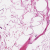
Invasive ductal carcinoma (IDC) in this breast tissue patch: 0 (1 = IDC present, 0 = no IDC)